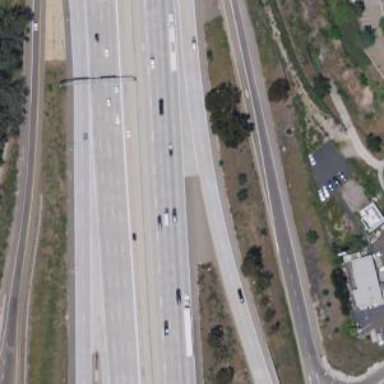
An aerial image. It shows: Motorway.